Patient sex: M
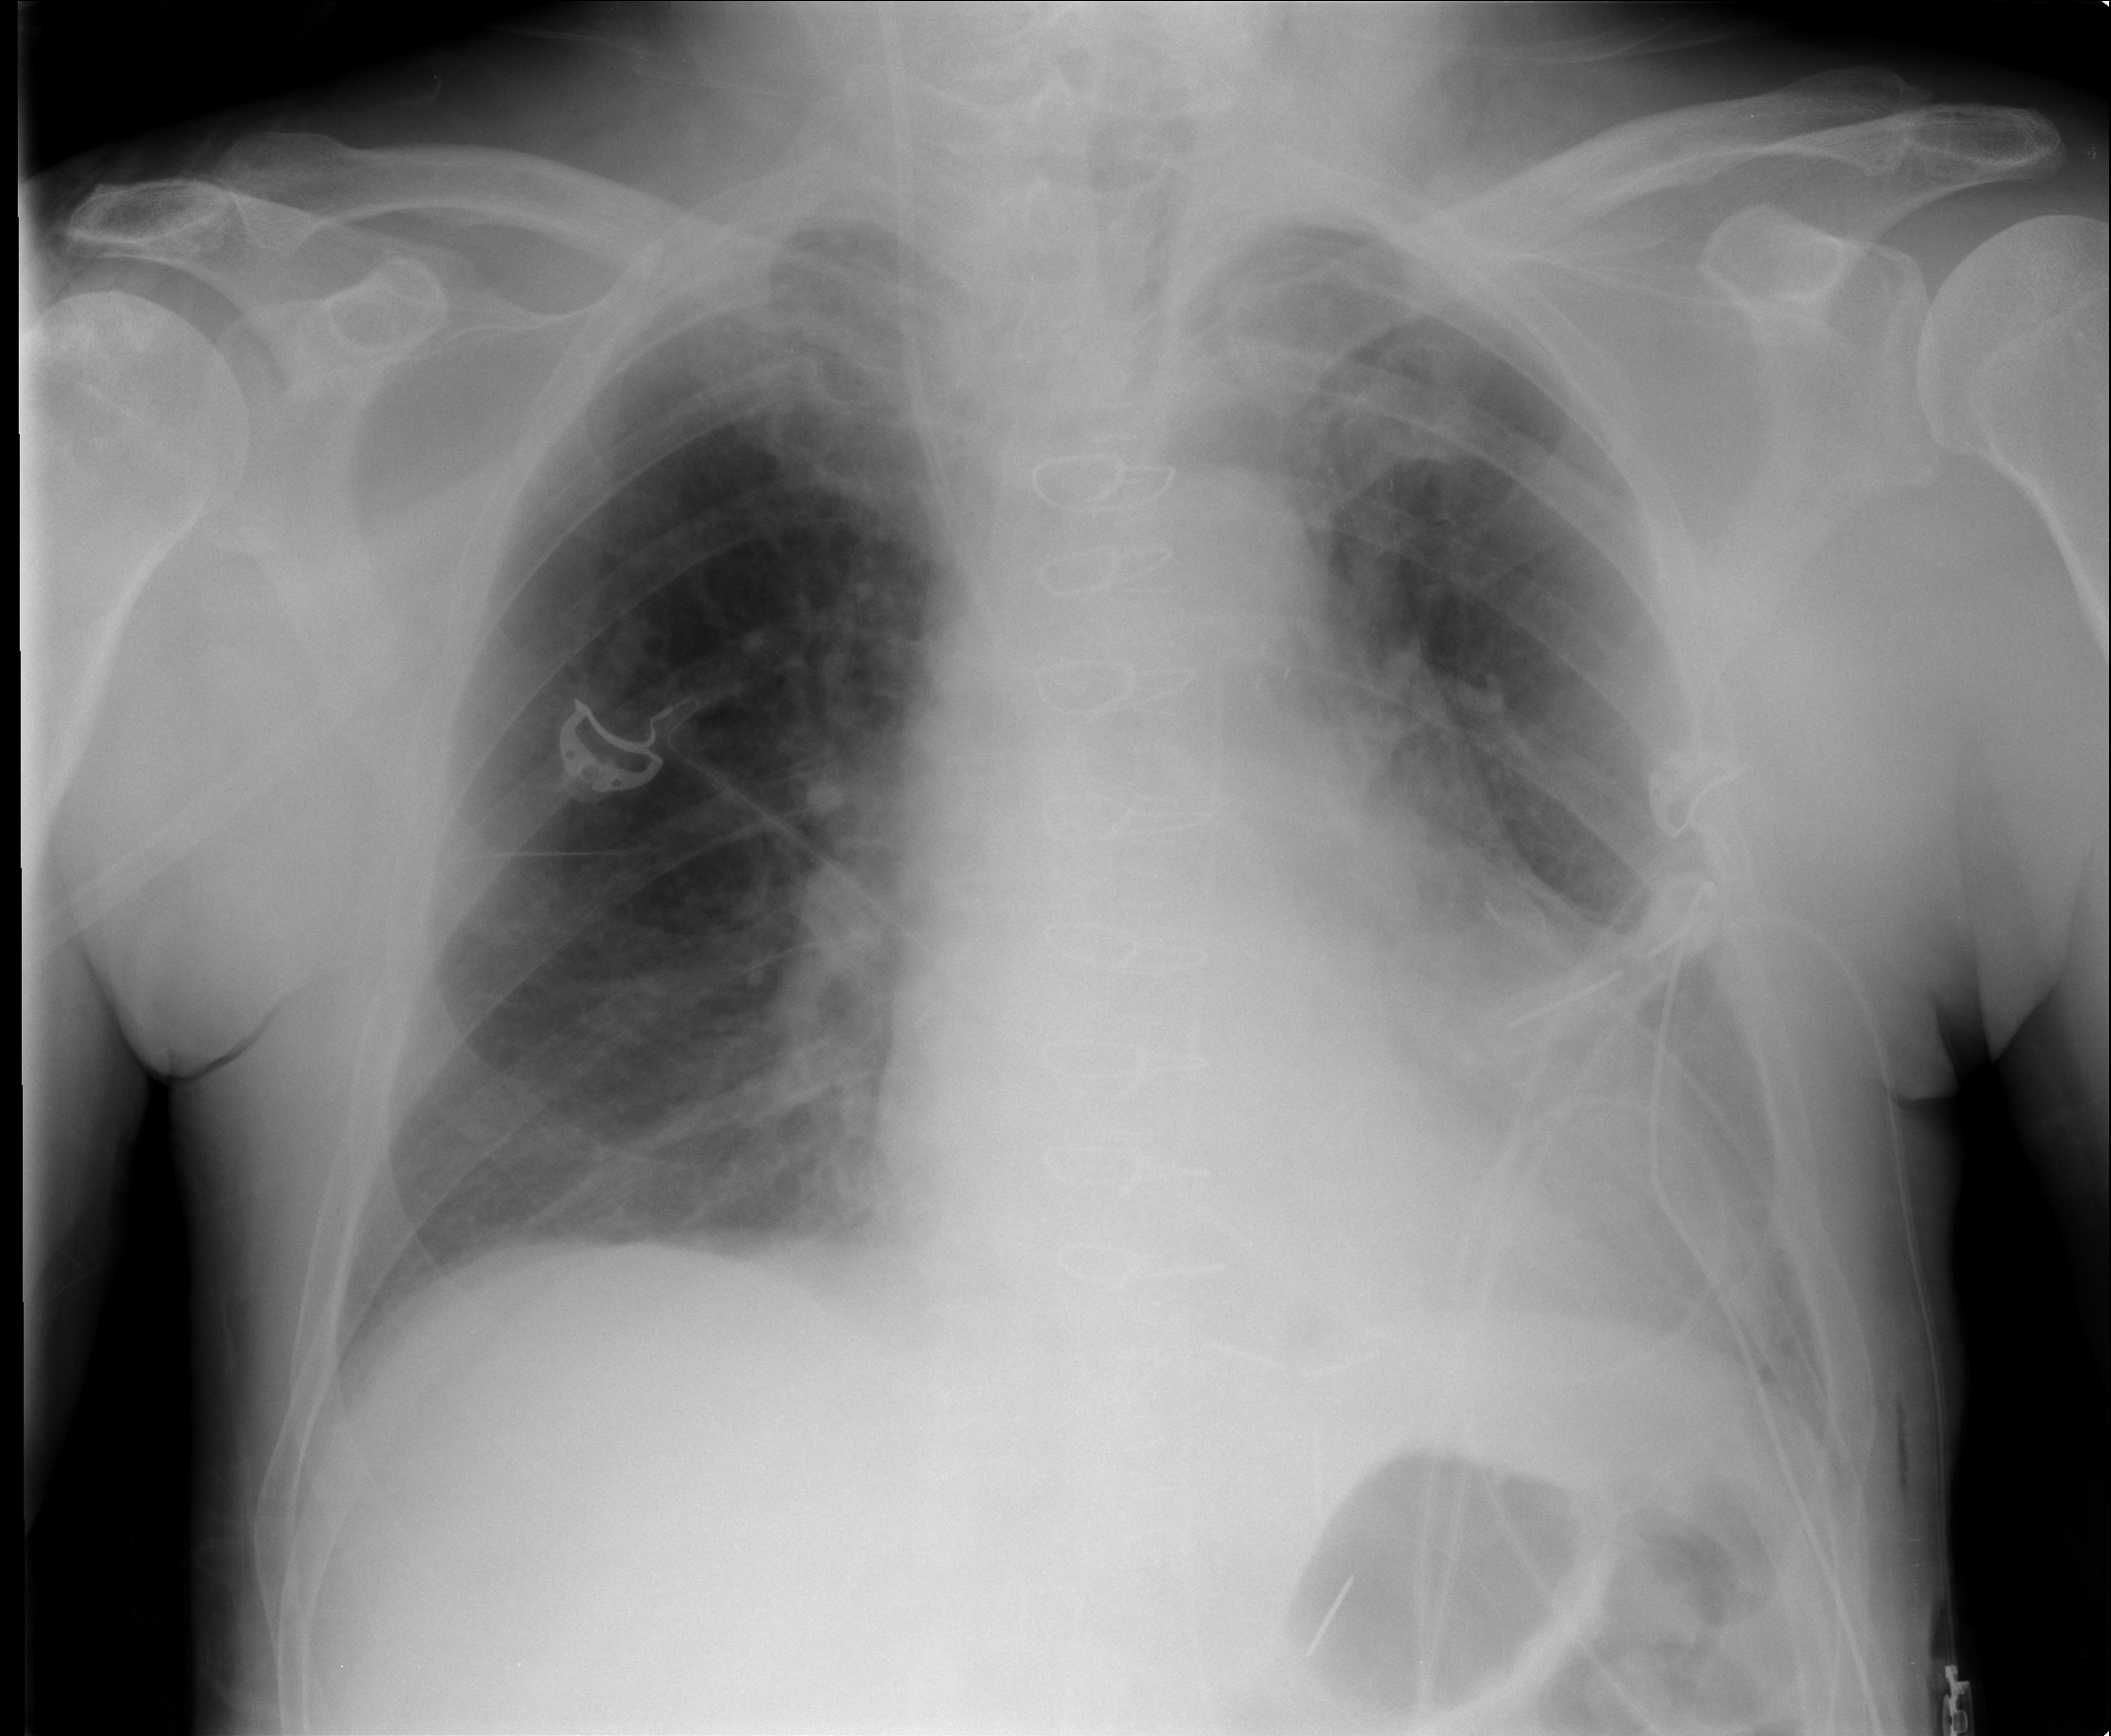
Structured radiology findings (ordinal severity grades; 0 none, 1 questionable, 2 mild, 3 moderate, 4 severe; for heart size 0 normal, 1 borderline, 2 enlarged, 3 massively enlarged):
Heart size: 2
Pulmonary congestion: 0
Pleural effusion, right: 0
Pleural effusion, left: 2
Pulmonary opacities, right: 0
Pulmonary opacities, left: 0
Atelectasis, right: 0
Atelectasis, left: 2